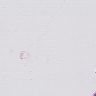
Metastatic tissue present: no